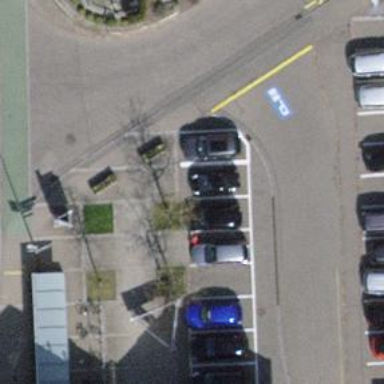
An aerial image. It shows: Car-sharing service available at this location.